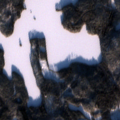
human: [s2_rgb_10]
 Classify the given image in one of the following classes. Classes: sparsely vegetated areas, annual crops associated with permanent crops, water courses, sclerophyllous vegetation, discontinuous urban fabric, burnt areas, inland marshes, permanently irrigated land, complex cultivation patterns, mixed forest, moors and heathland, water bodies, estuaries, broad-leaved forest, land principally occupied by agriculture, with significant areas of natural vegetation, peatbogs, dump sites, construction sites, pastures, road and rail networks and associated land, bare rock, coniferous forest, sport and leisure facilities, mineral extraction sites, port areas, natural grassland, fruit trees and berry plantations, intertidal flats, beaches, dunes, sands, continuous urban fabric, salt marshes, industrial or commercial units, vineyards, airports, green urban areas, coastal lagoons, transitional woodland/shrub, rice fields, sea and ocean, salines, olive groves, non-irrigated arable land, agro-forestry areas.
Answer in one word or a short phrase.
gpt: coniferous forest, mixed forest, water bodies